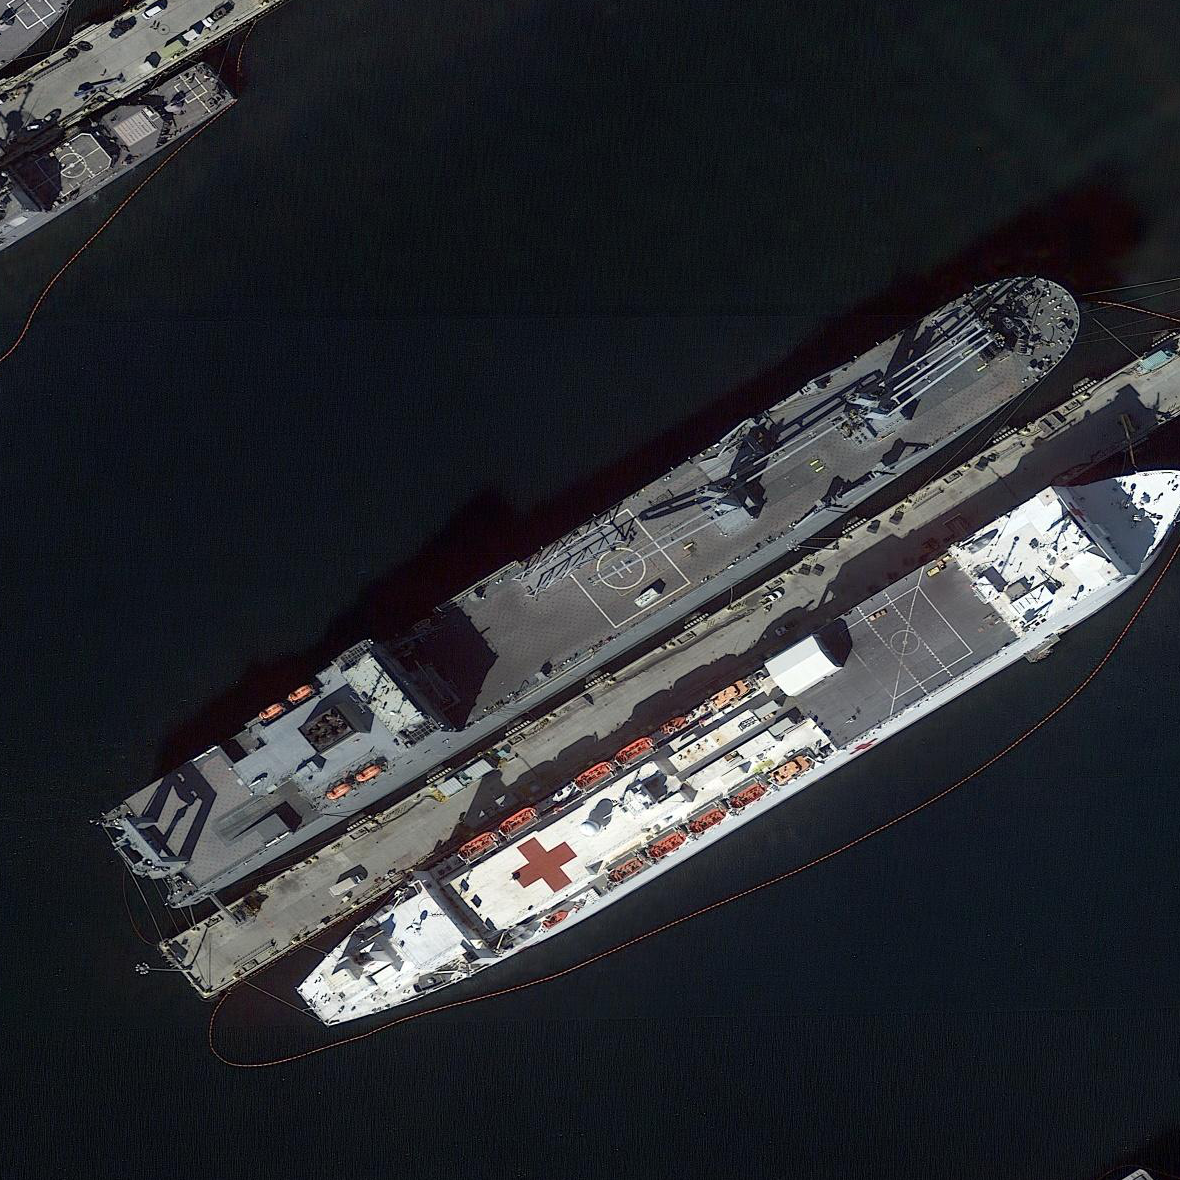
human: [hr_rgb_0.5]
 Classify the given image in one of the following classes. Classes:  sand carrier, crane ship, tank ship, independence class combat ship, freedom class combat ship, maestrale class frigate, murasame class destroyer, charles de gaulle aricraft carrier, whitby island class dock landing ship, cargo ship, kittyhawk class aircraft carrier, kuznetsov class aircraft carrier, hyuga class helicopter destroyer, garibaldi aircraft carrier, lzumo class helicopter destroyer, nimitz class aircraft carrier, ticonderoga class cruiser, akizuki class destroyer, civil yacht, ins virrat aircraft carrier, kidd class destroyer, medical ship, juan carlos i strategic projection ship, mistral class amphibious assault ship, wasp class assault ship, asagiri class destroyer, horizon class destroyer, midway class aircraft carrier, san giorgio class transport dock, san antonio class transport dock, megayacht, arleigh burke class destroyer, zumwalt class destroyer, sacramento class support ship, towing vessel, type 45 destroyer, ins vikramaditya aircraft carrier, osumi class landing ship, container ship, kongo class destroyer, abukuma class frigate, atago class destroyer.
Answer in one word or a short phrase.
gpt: Medical ship